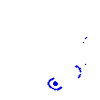
Particle: electron